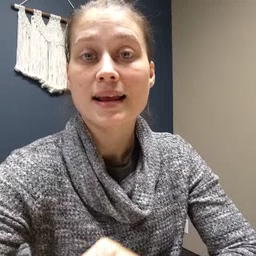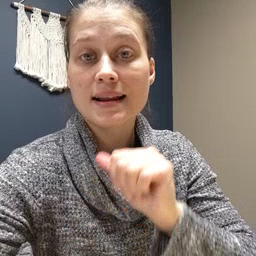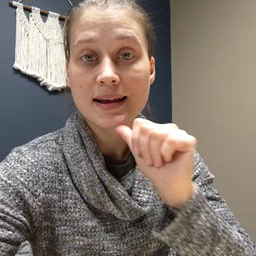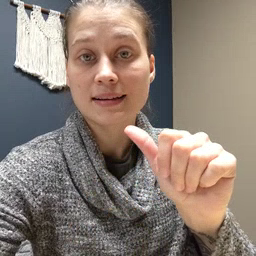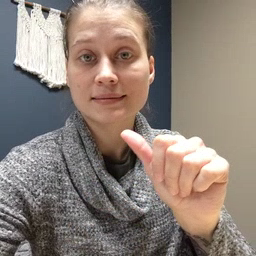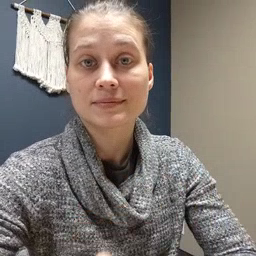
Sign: not